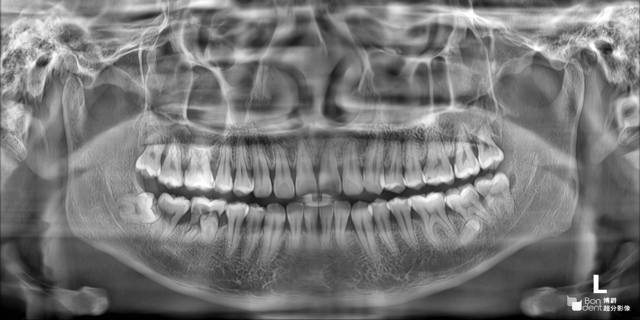
adult